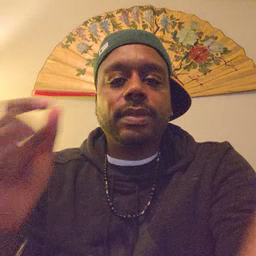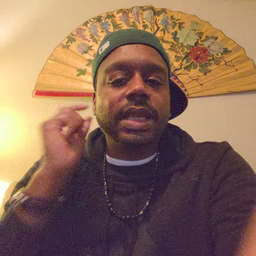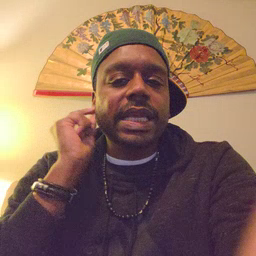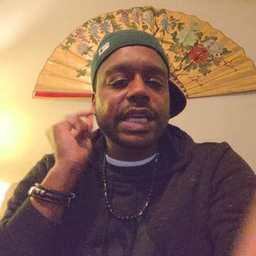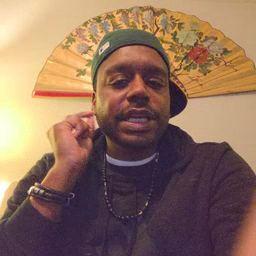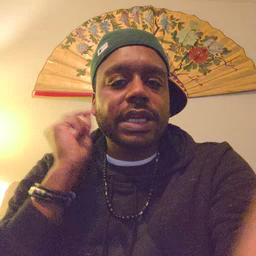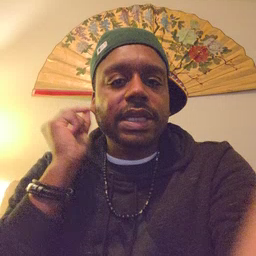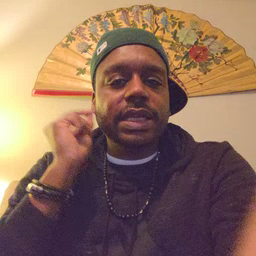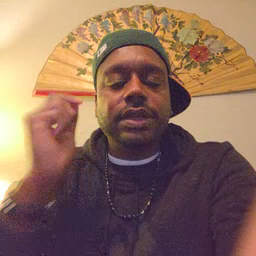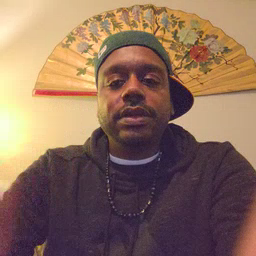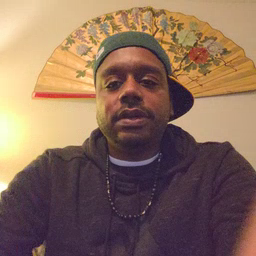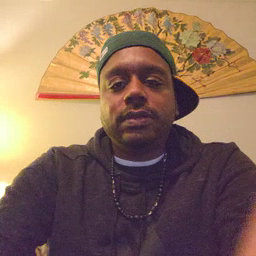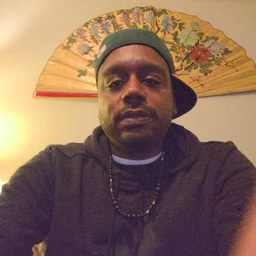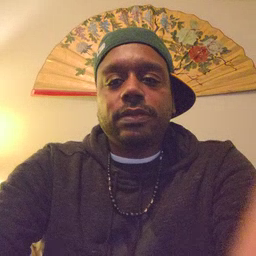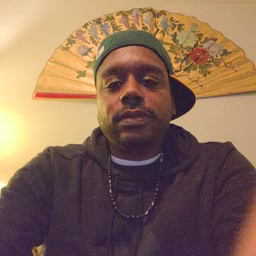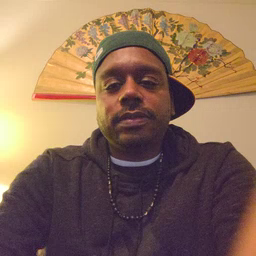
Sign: ear